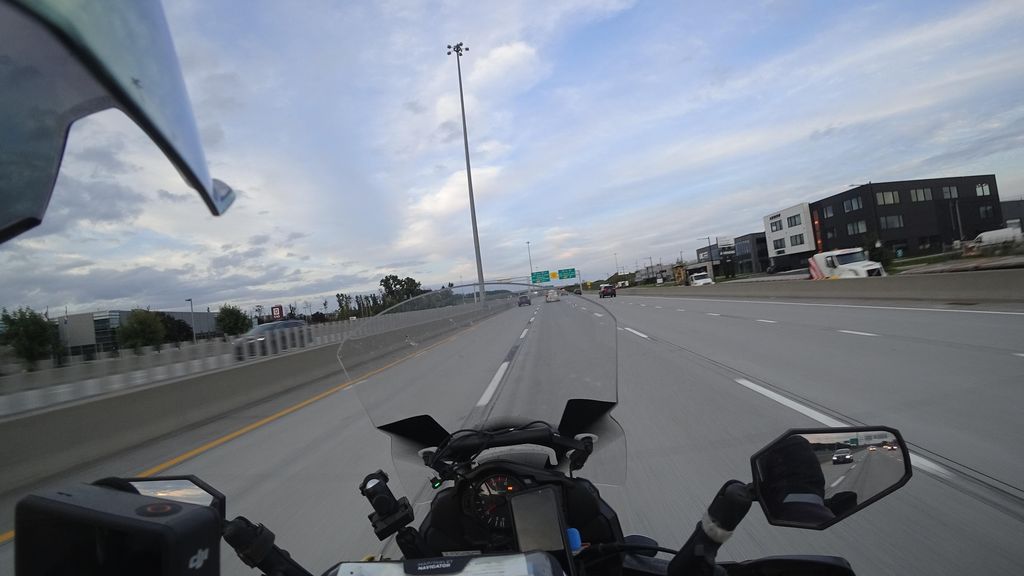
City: quebec_city